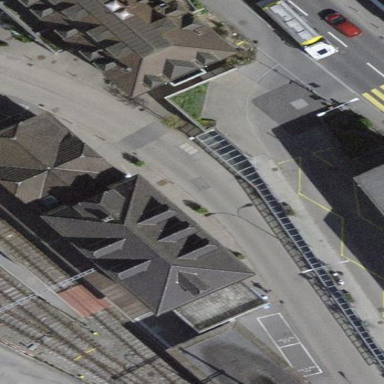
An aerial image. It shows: Train station building.